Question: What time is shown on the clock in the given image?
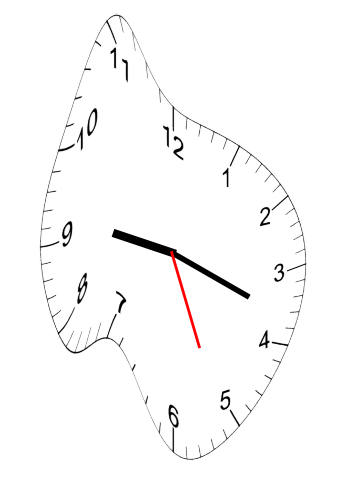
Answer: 09:18:26